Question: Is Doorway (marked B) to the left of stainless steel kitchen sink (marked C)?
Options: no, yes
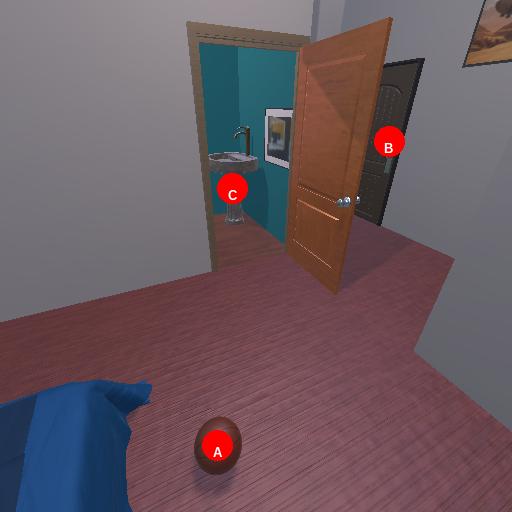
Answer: no